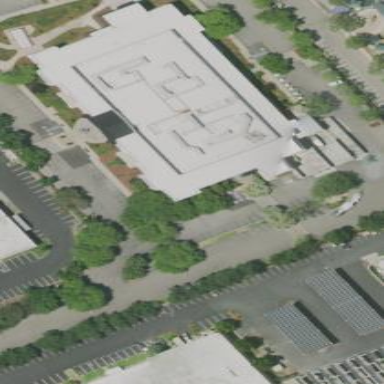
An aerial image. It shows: Office building.